Question: My Blazor wasm project is targeting the .NET 5.0 runtime. I've got .NET SDK 5.0.200 and .NET Runtime 5.0.2 installed.
According to Zaneris on this Github <URL>, inline svg's can be used like this in Blazor:
'''
<div>
<svg> <use xlink:href="images/test.svg#test-logo" /> </svg>
</div>
'''

However, I can only get it to work like this:
'''
<div>
<svg>
<symbol id="test-logo" viewBox="0 0 255.905 185.056">
<g id="Group_284" data-name="Group 284" transform="translate(-65.569 -74.438)">
...
</g>
</symbol>
<use xlink:href="#test-logo" />
</svg>
</div>
'''
What am I doing wrong? Do I need to link the svg file in the head tag? If so, what do I set the "rel" to?
I would love to be able to reference the symbol ID straight from the svg file in wwwroot.
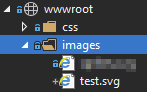
Answer: Okay, I made a sample file and tested the technique you mentioned in your OP, and was able to display two symbols from a single file by #referencing them. So the technique seems not to be the problem.
However, they were upside down from the original. My understanding was that you could just use a symbol and it would work, but maybe it needs a little more tinkering somehow, with regard to setting the viewboxes properly?
--edit--
According to <URL>, "xlink:href" is now obsolete. So there's a possibility that at some point in the future, client sites will break. I doubt it will be soon because it seems to be a VERY new update, but something to consider.